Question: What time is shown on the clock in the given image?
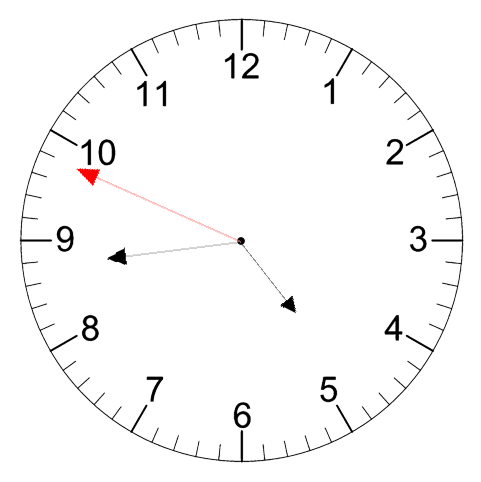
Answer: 04:43:49